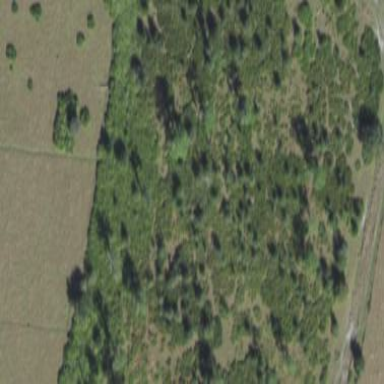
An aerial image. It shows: Patch of scrub vegetation.